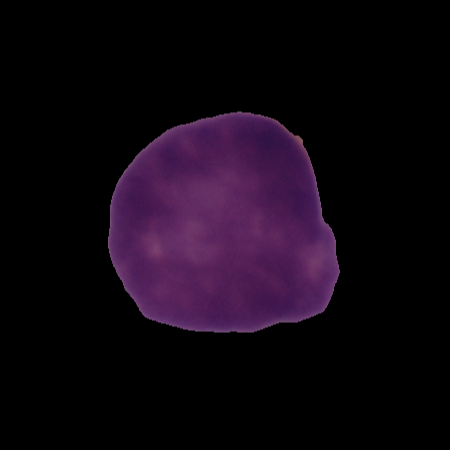
Label: cancer